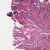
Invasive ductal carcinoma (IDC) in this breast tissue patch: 0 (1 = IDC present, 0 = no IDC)